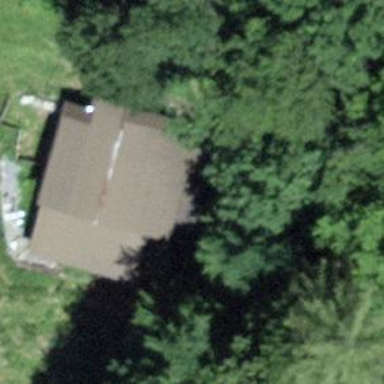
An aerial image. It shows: Rural barn.